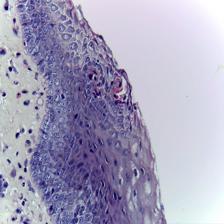
Diagnosis: Normal